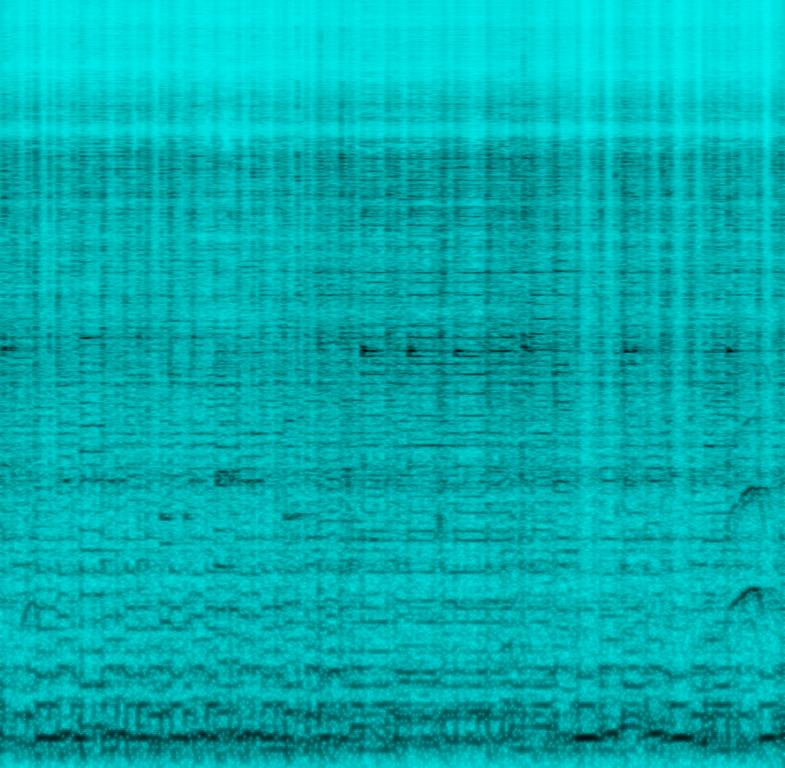
The song is an instrumental. The song is fast tempo with  soloists playing an enthusiastic guitar strumming and harmony. The song is energetic and entertaining. The audio is poor and the song is played in front of a live audience that is cheering and hooting in approval.